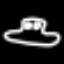
Label: frog